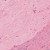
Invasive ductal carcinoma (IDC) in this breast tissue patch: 0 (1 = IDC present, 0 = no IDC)